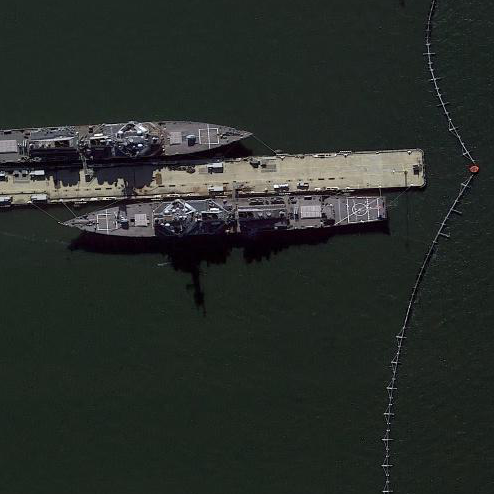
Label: destroyer